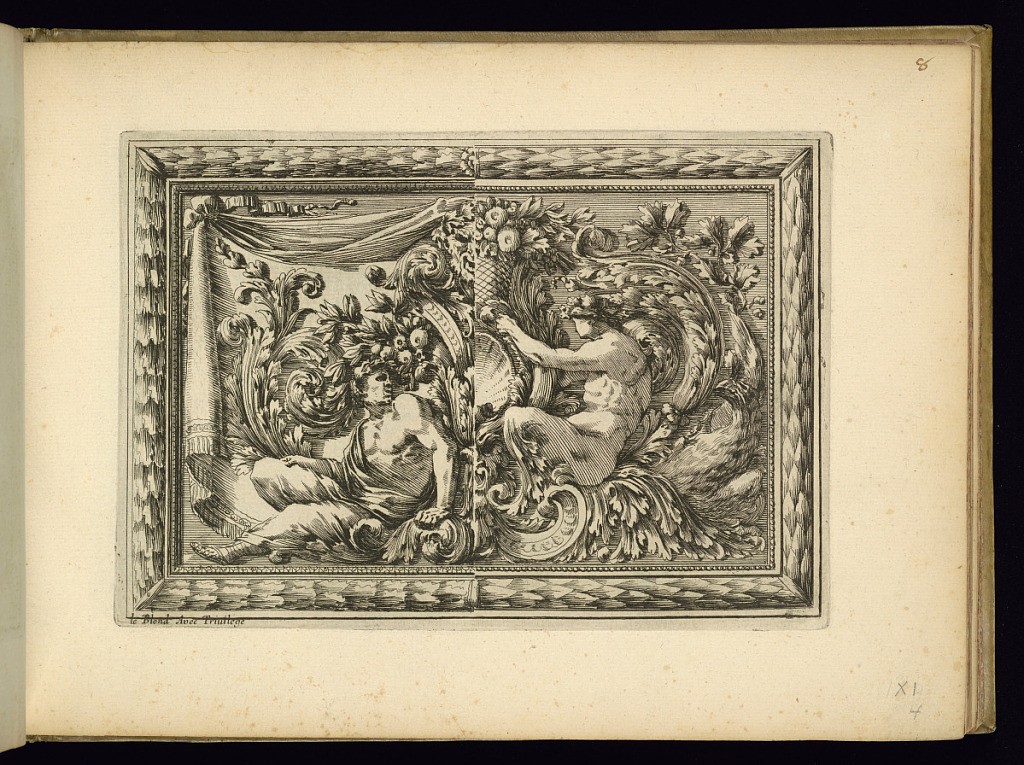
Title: Two Half Panel Designs
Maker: Jean Le Pautre, French, 1618–1682
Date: ca. 1651
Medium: Etching on laid paper
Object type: Print
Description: Two half panel designs within a carved leaf frame featuring male figures, scrolling leaves, acanthus leaves, shell, foliate branches, drapery, mascaron (mask), shell, and a basket of fruit and flowers.